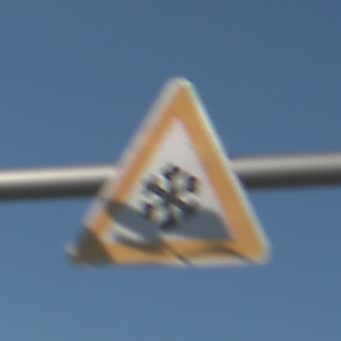
Verkehrszeichen: SchneeOderEisglaette
Umgebung: Outdoor, Nature
Tageszeit: MorningAfternoon
Wetter: Clear
Licht: Natural
Jahreszeit: Autumn
Kontrast: HighContrast